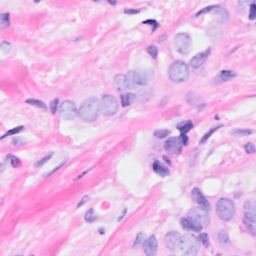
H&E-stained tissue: Breast